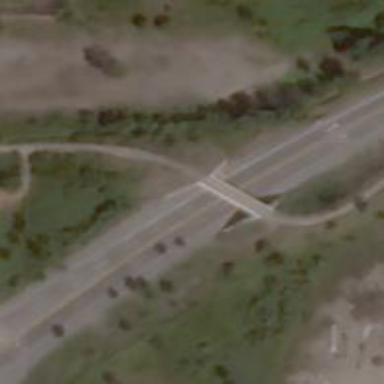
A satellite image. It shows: Unclassified road on bridge.